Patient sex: M
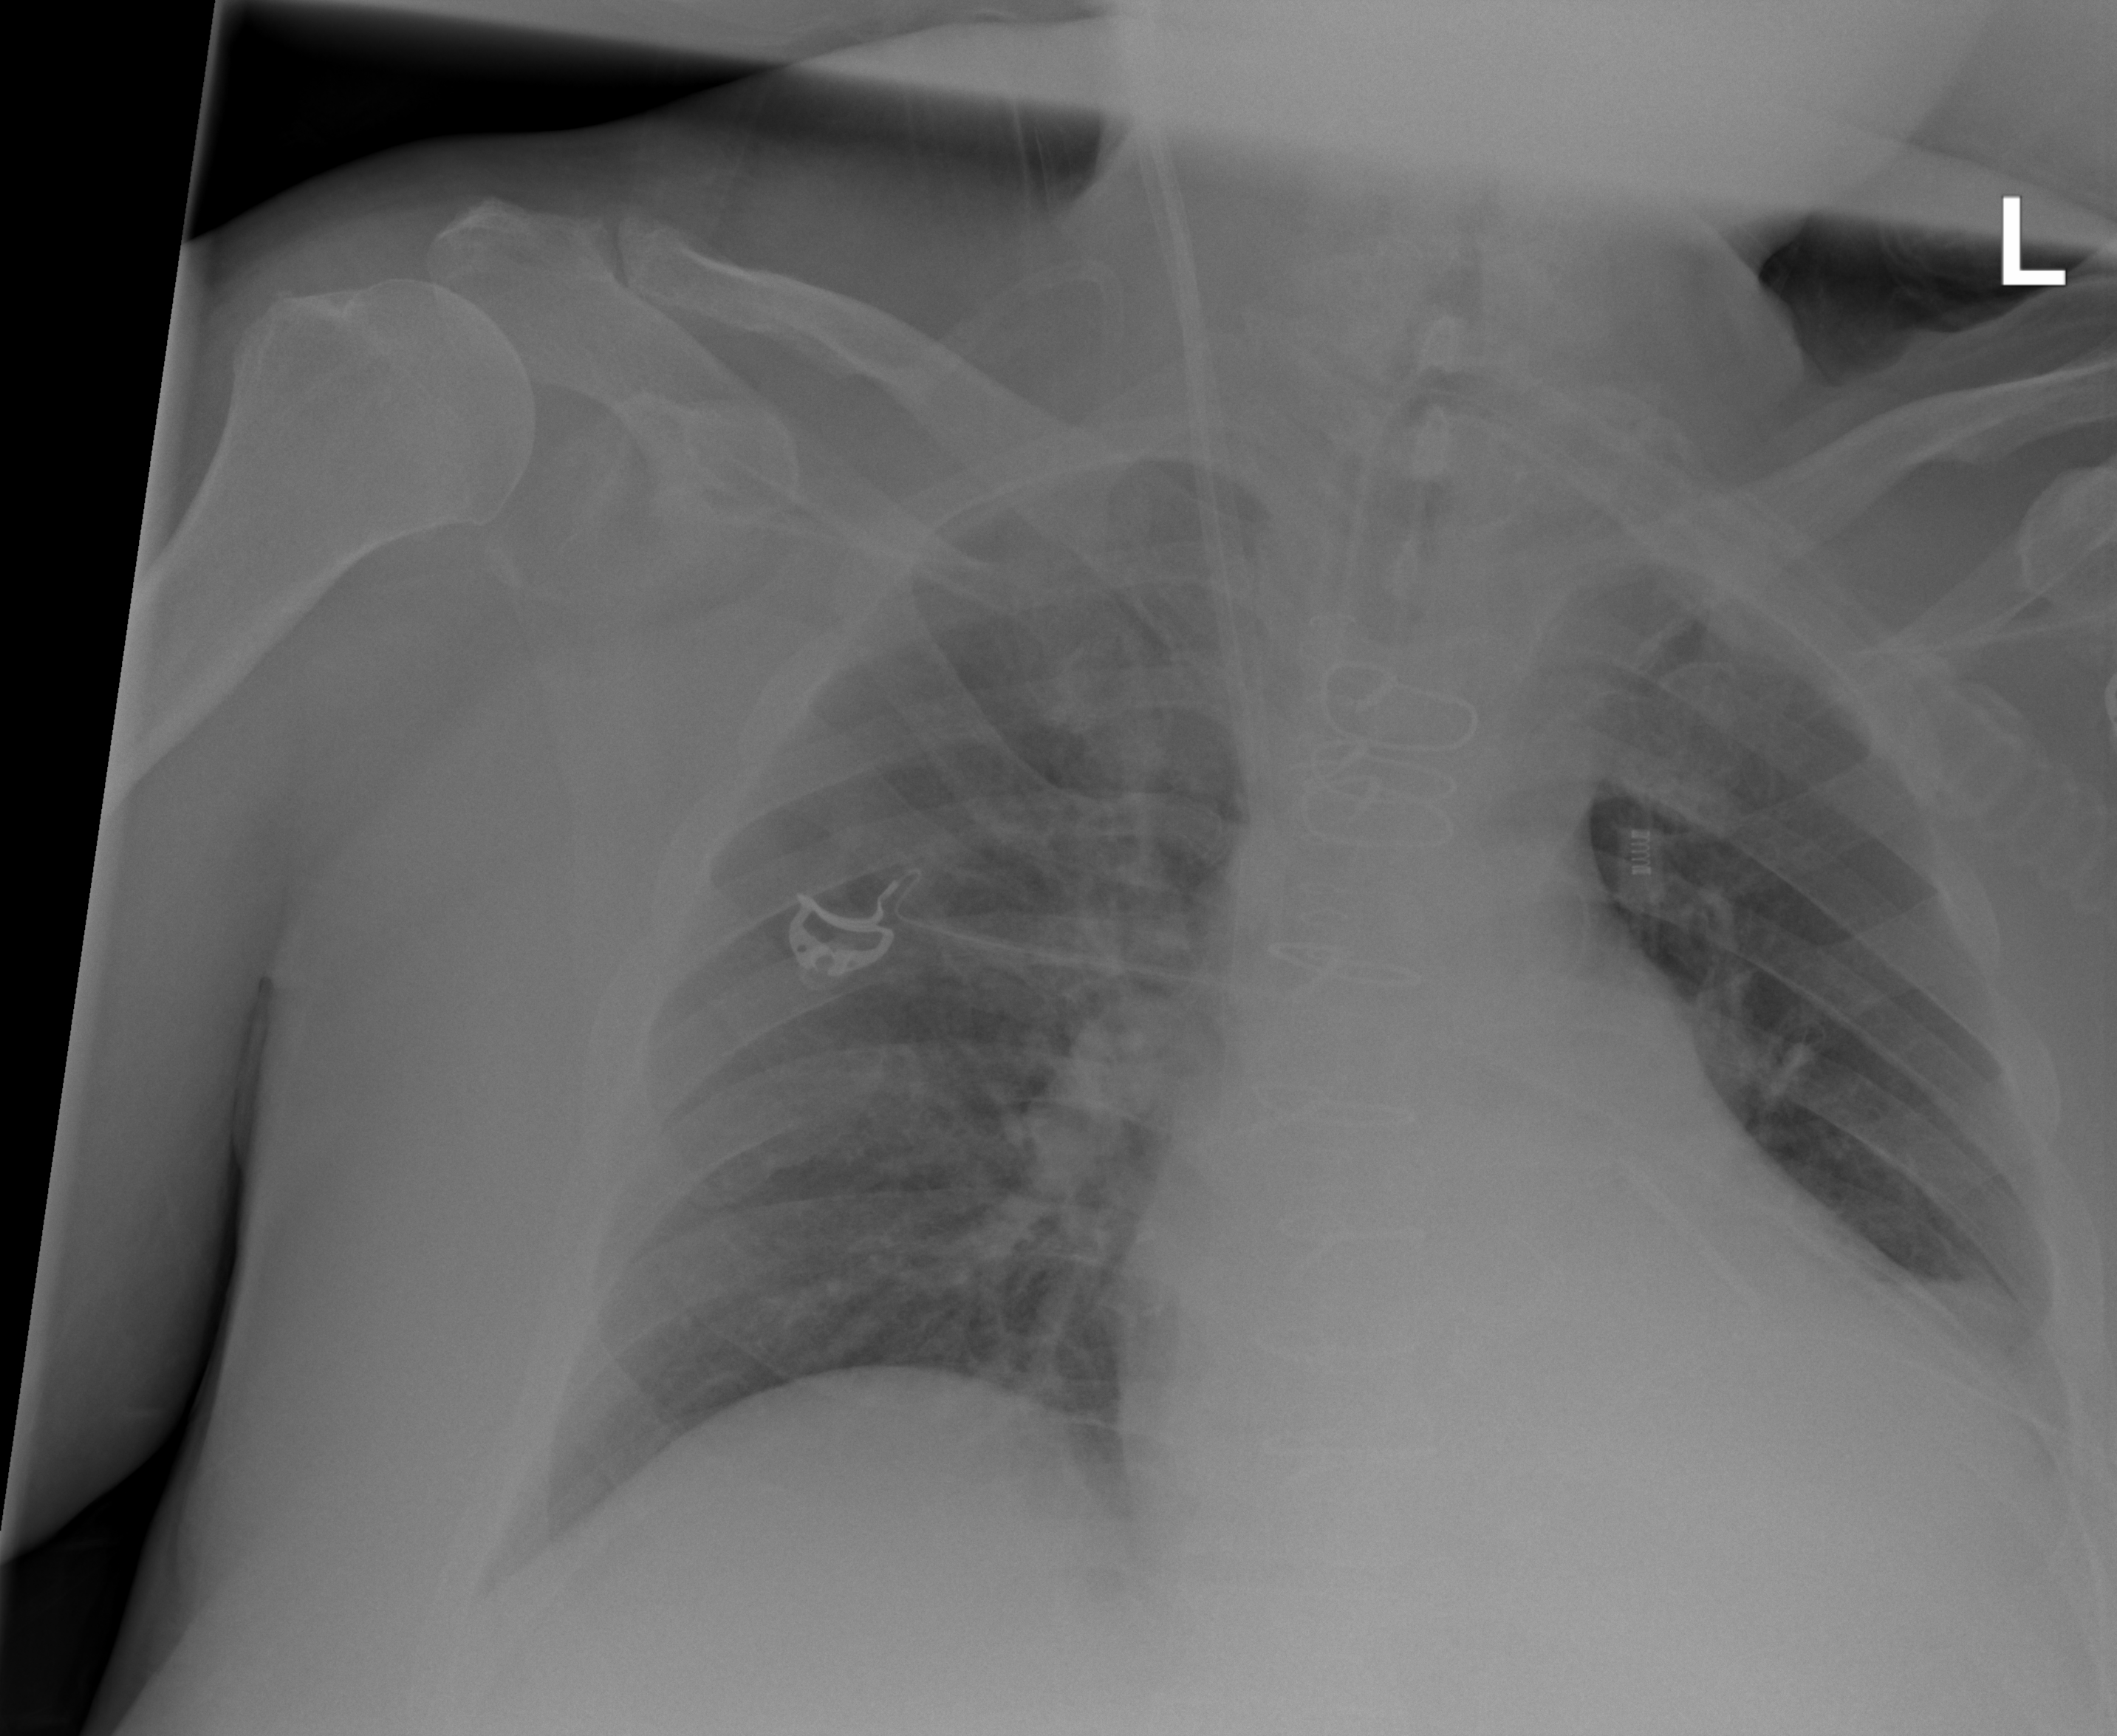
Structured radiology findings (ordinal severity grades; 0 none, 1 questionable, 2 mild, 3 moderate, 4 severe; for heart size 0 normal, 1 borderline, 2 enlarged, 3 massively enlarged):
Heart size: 2
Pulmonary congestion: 2
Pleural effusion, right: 0
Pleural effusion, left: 2
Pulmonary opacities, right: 0
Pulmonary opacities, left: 0
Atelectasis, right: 1
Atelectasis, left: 2